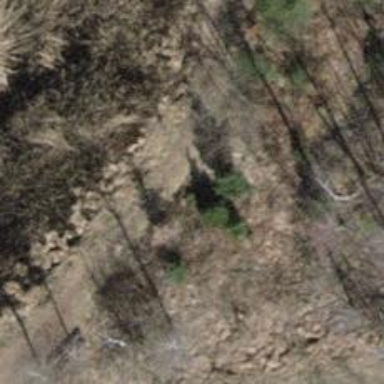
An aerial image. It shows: Brown bench.